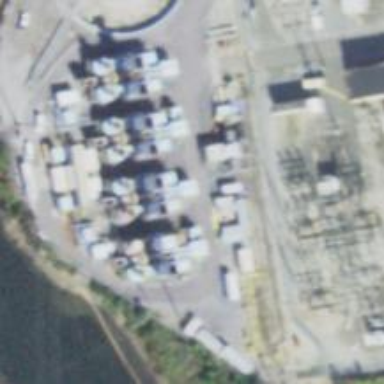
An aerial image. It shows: Gas turbine power generator.